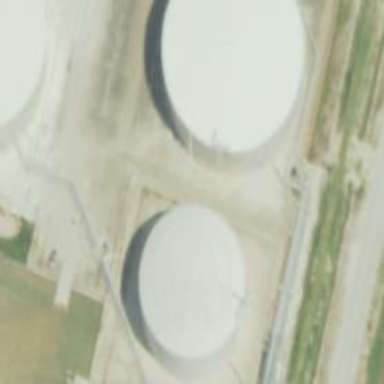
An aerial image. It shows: Storage tank building.